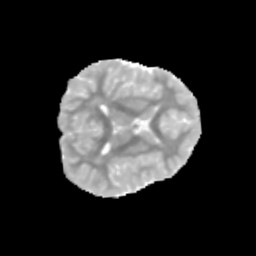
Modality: MD
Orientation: axial
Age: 10
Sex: male
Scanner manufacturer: siemens
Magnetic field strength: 3 T
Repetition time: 3.8 s
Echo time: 0.07 s